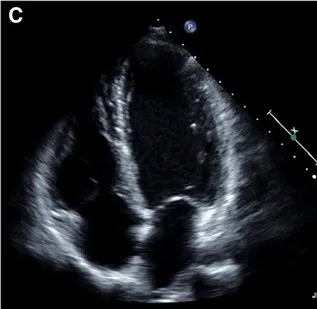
Admission electrocardiogram shows sinus arrhythmia without significant abnormalities. Echocardiography shows normal cardiac structure and function. Apical four-chamber view.
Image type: radiology (ultrasound)